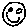
Label: smiley face